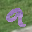
Label: 9